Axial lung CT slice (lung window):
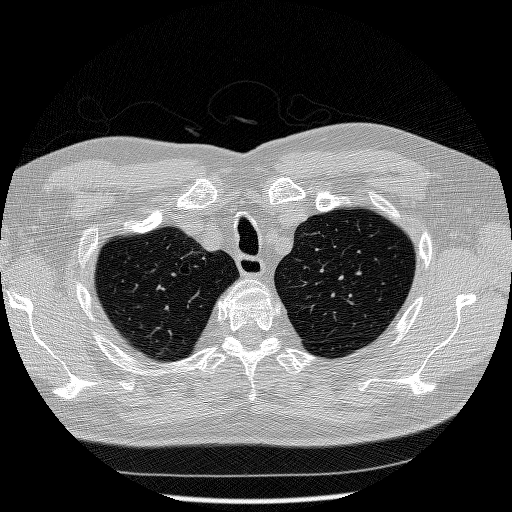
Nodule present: no